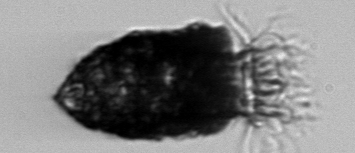
Label: Stenosemella_pacifica